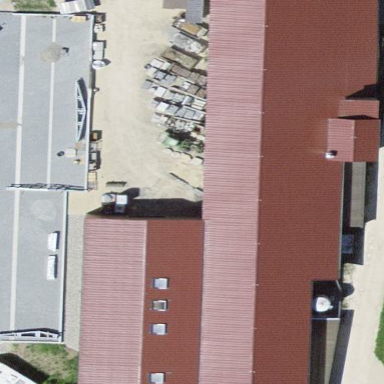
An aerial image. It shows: Industrial building.